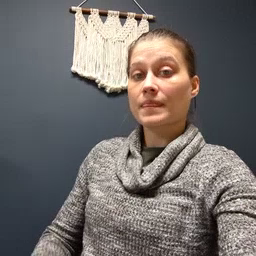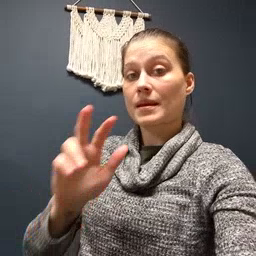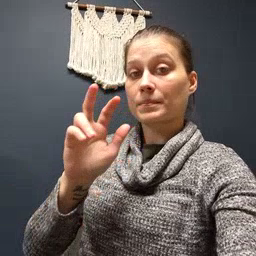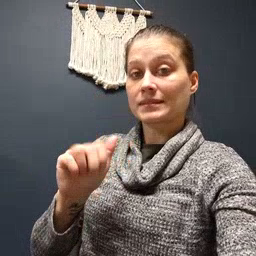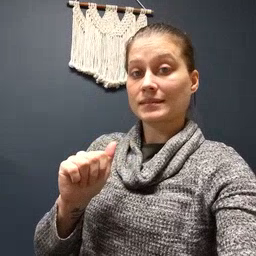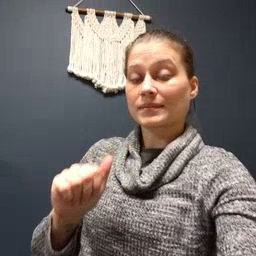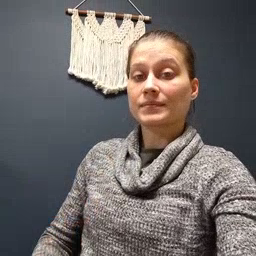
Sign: pizza